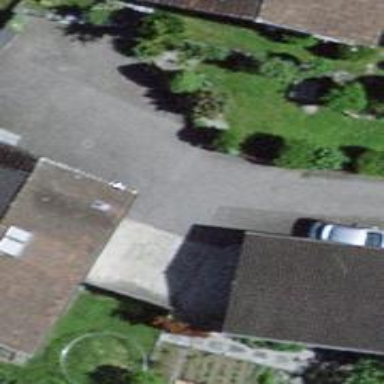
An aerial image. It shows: Asphalt road in living street with no sidewalk.